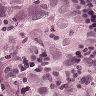
Metastatic tissue present: yes